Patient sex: M
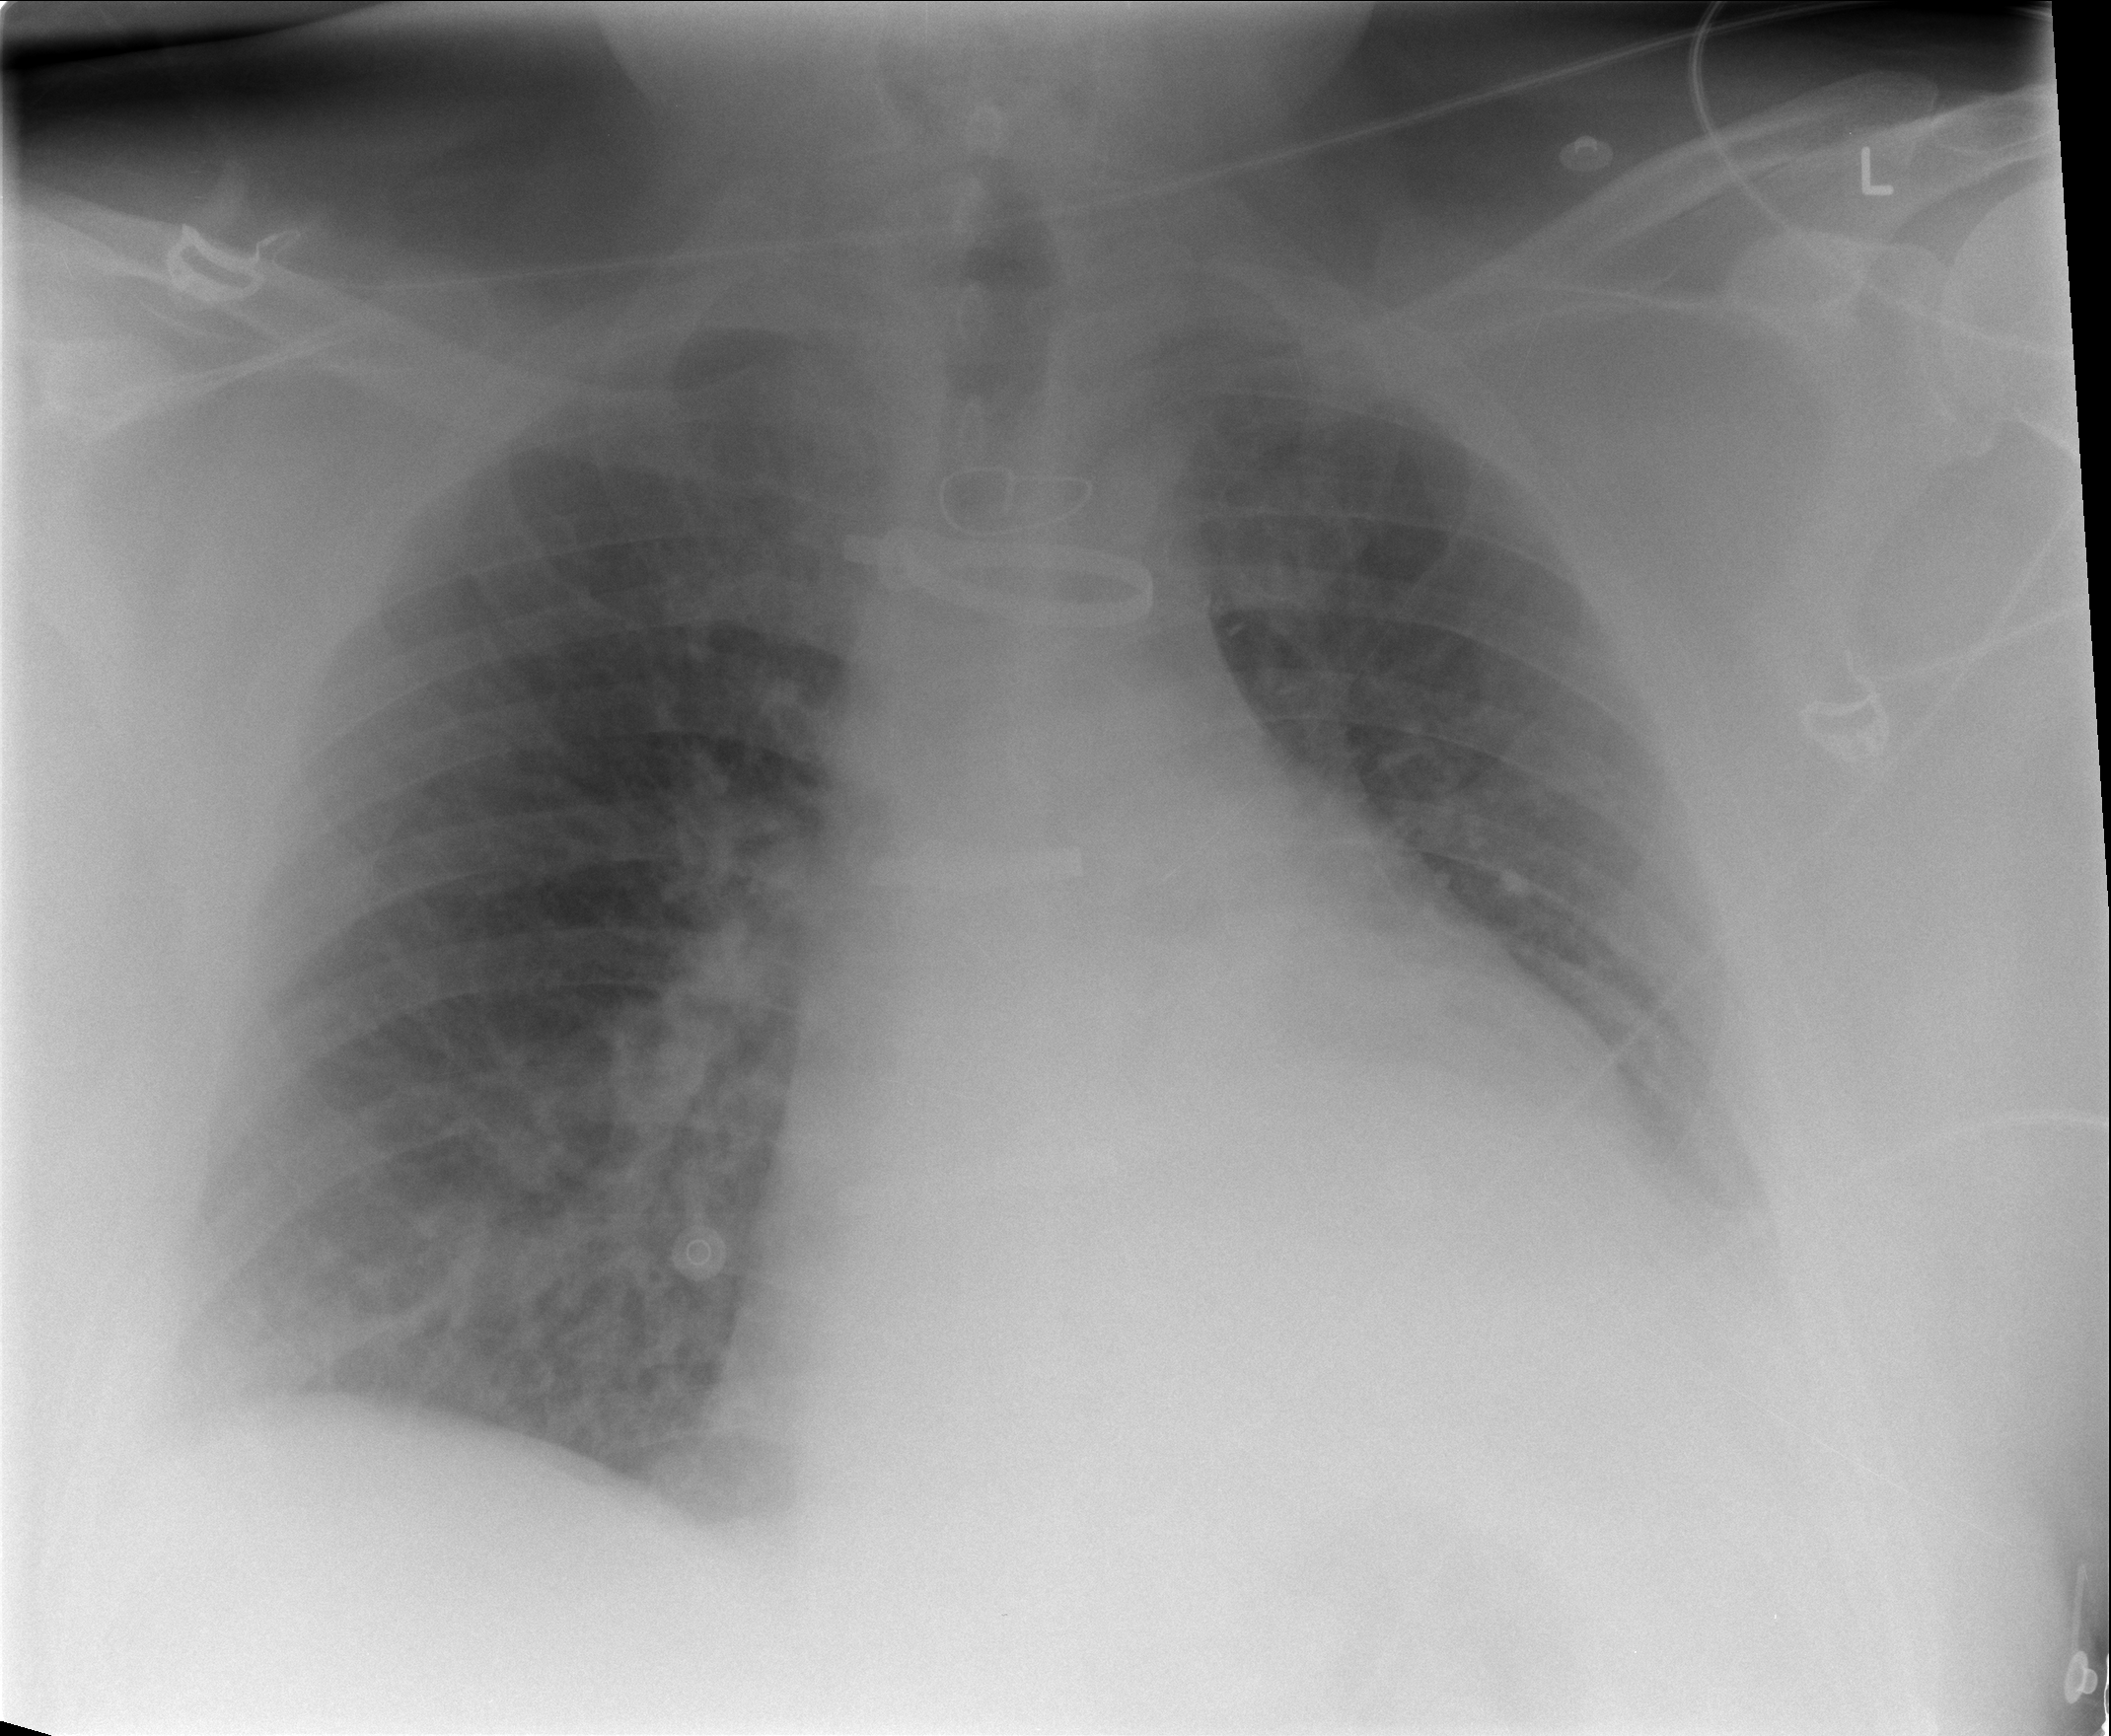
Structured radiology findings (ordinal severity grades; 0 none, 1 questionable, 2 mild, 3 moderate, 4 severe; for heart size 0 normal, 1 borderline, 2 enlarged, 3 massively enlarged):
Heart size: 3
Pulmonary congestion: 2
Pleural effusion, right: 0
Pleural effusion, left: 0
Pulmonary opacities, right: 0
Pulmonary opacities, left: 0
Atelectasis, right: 0
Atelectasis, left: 2